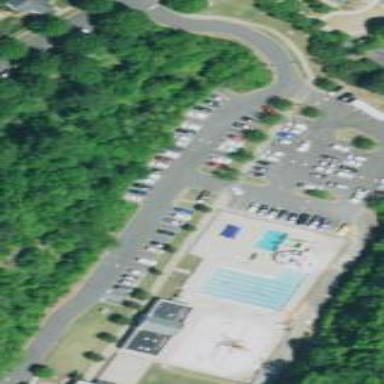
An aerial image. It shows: Sports centre specializing in swimming activities located in leisure land area.